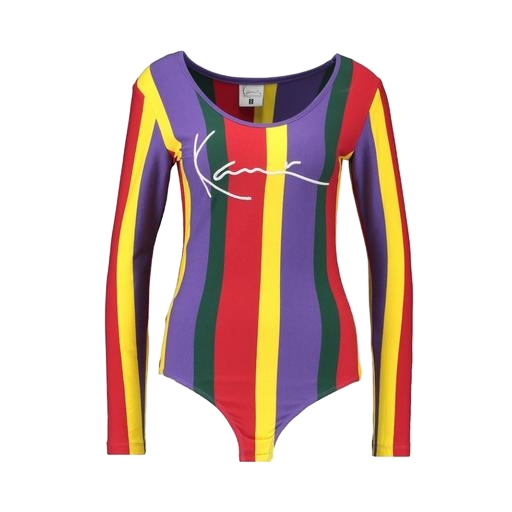
multicolor bodysuit, multicolor long-sleeved shirt, multicolor luisa rash vest, white background